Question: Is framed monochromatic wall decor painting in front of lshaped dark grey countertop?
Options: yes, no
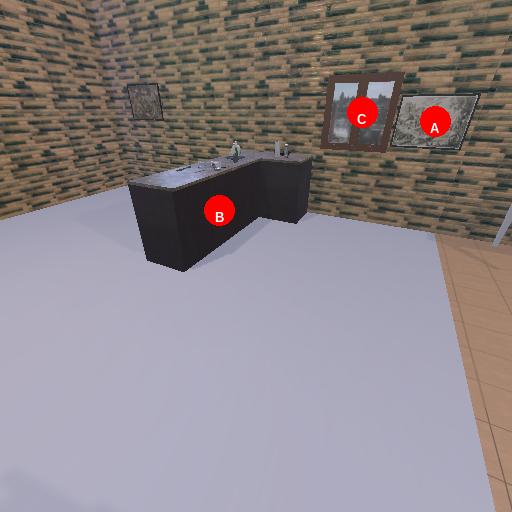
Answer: yes